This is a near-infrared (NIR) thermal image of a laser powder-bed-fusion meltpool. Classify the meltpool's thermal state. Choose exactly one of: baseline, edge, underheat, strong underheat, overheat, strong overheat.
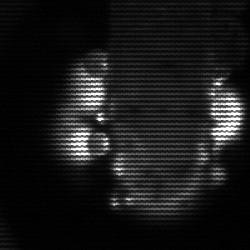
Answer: strong underheat